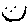
Label: smiley face